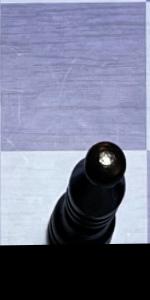
Label: Bishop_Black